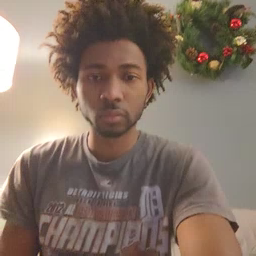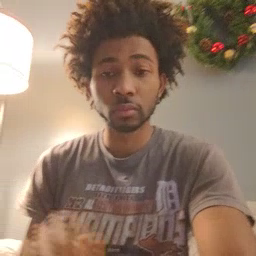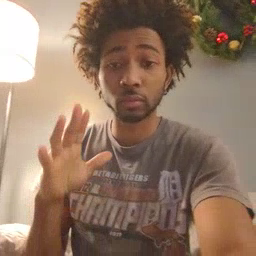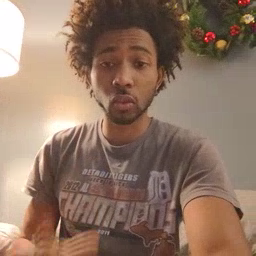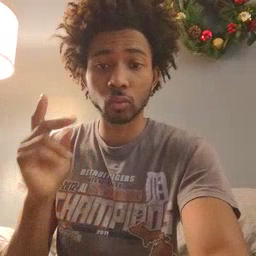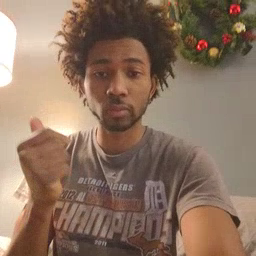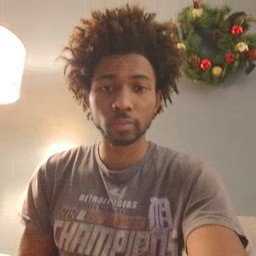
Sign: dog